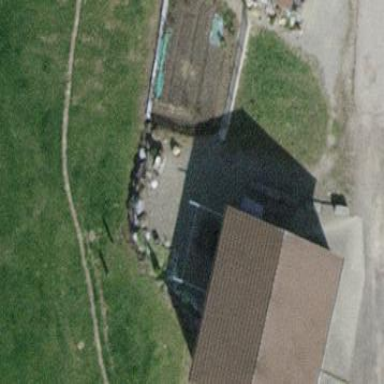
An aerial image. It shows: Detached building.